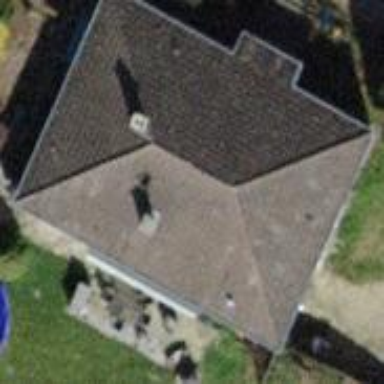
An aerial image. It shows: Building with tile roof.